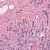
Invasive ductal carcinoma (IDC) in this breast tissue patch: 1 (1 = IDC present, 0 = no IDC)